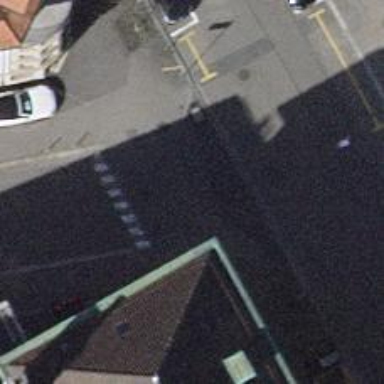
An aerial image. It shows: Unmarked crossing with traffic calming table on the road.